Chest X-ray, PA view. Patient: 45 years old, sex F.
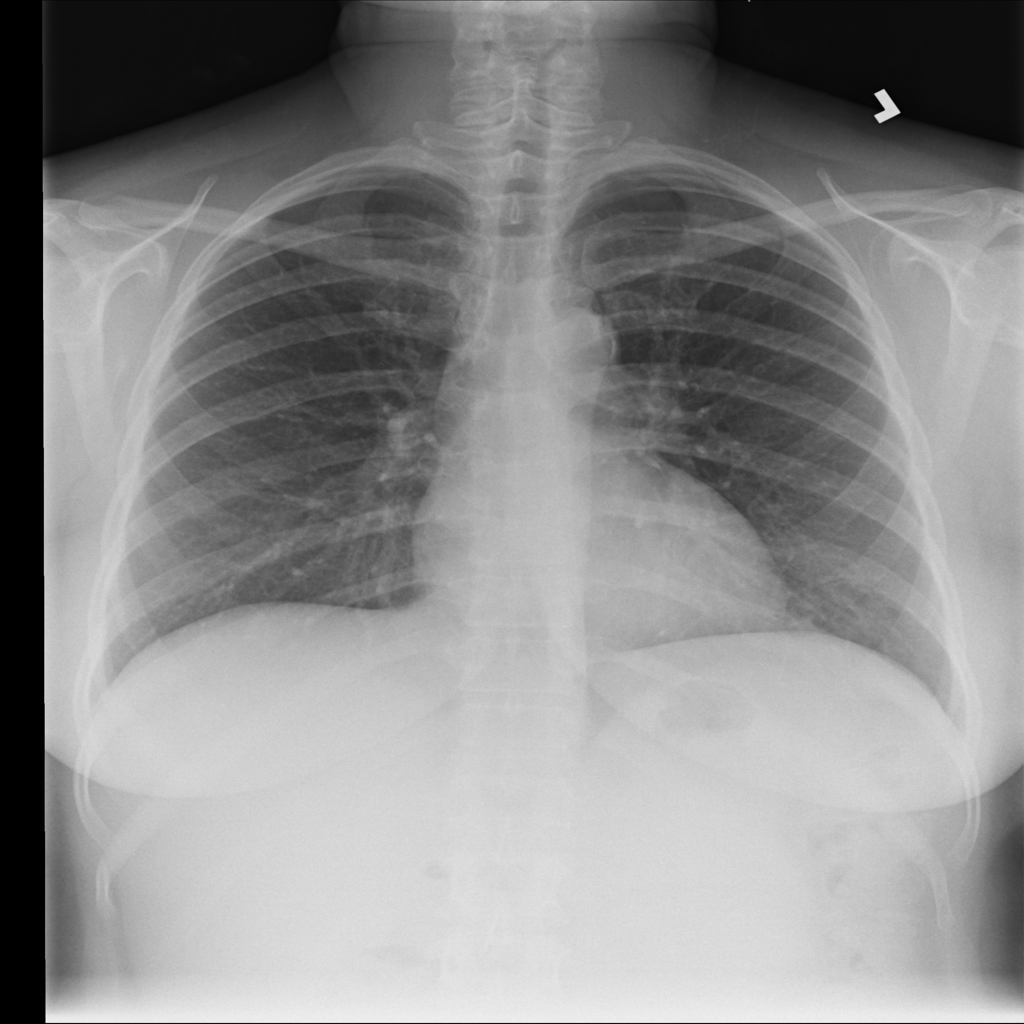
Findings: No Finding